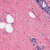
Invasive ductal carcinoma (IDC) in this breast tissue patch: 0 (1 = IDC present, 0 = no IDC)